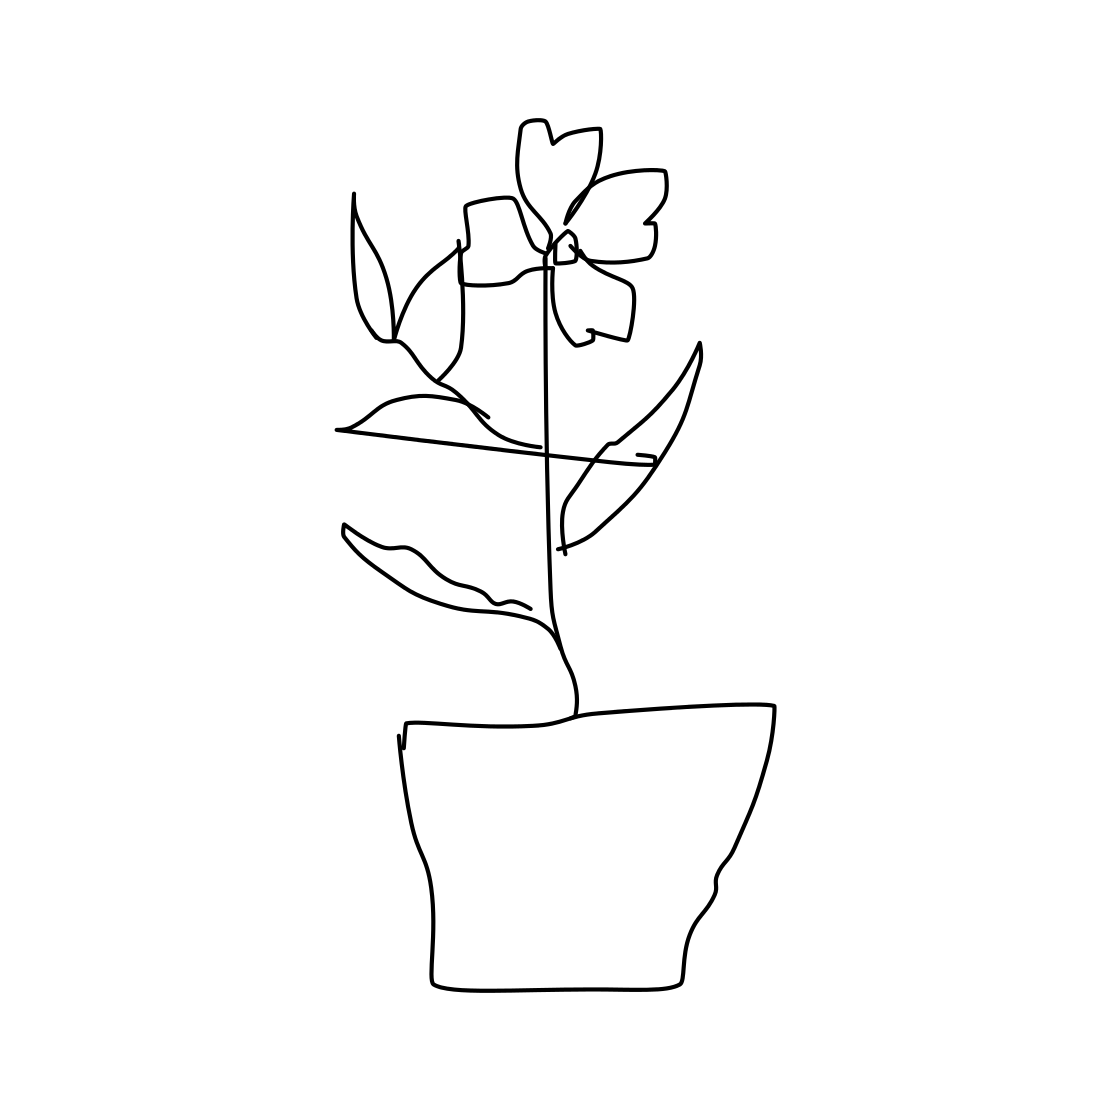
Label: potted plant